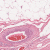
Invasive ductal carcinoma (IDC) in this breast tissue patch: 0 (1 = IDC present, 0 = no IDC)